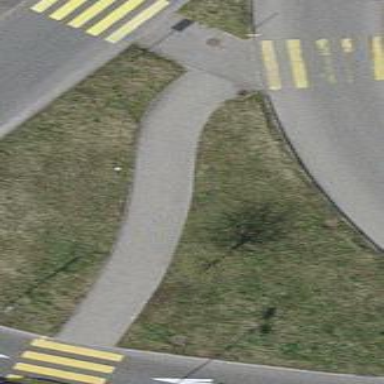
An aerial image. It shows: Footway area.